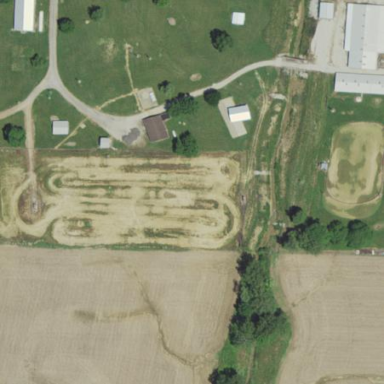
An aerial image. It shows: Motocross raceway road.